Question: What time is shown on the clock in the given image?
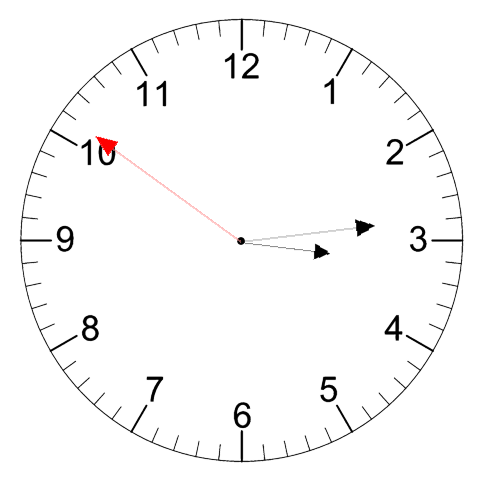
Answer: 03:13:51